【题型】填空题　【知识点】解析几何　【难度】hard
已知点 \( A(-4,0),B(4,0),C(2,2),D(-2,2) \)，直线 \( y=ax+b(a>0) \) 将四边形 \( ABCD \) 分割为面积相等的两部分，则 \( b \) 的取值范围是\underline{\qquad}.
【解答】
\noindent \textbf{【答案】} \( \left(4-\sqrt{10},1\right] \)

\vspace{0.5em}
\noindent \textbf{【分析】}分 \( a\geq \dfrac{1}{2} \) 和 \( 0<a<\dfrac{1}{2} \) 两种情况进行讨论，根据面积关系结合等腰梯形的对称性从而可得 \( a \) 的取值范围.

\vspace{0.5em}
\noindent \textbf{【解析】}显然四边形 \( ABCD \) 为等腰梯形，

\vspace{0.5em}
\noindent 因为 \( a>0 \)，根据等腰梯形的对称性可知：当 \( b>1 \) 或 \( b\leq 0 \) 时不符合题意，所以 \( 0<b\leq 1 \)，
当 \( a=\dfrac{1}{2},b=1 \) 时，设直线 \( EC:y=\dfrac{1}{2}x+1 \) 与 \( y \) 轴的交点 \( F(0,1) \)，
根据等腰梯形的对称性可得符合题意；

\vspace{0.5em}
\noindent 当 \( a>\dfrac{1}{2},b=1 \) 时，设直线 \( y=ax+1 \) 与梯形上、下底分别交于 \( M、N \)，
因为三角形 \( MCF \) 与三角形 \( NEF \) 全等，
所以直线 \( y=ax+1\left(a>\dfrac{1}{2}\right) \) 将四边形 \( ABCD \) 分割为面积相等的两部分；

\vspace{0.5em}
\noindent 当 \( 0<a<\dfrac{1}{2} \) 时，设直线 \( y=b \) 与 \( y \) 轴交于 \( G \) 点，与梯形两腰交于 \( Q,H \)，
直线 \( y=ax+b(a>0) \) 将四边形 \( ABCD \) 分割为面积相等的两部分，则该直线与梯形的两腰交于 \( K,H \)，
可知：直线 \( AD:y=x+4,BC:y=4-x \)，
联立
\[
\begin{cases}
y=x+4 \\
y=ax+b
\end{cases}
\]
，解得
\[
\begin{cases}
x=\dfrac{4-b}{a-1} \\
y=\dfrac{4a-b}{a-1}
\end{cases}
\]
，即 \( K\left(\dfrac{4-b}{a-1},\dfrac{4a-b}{a-1}\right) \)，
同理可得：\( Q(b-4,b),H\left(\dfrac{4-b}{a+1},\dfrac{4a+b}{a+1}\right),P(4-b,b) \)，

\vspace{0.5em}
\noindent 由题意可得：
\[
\dfrac{(8+8-2b)b}{2} - \dfrac{1}{2}(4-b)\left(b-\dfrac{4a-b}{a-1}\right) + \dfrac{1}{2}(4-b)\left(\dfrac{4a+b}{a+1}-b\right) = 6
\]
，
整理得 \( a^2 = \dfrac{2(b^2-8b+6)}{-20} \in \left(0,\dfrac{1}{4}\right) \)，且 \( 0<b\leq 1 \)，解得 \( 4-\sqrt{10}<b\leq 1 \)；

\vspace{0.5em}
\noindent 综上所述：\( b \) 的取值范围是 \( \left(4-\sqrt{10},1\right] \).

\vspace{0.5em}
\noindent 故答案为：\( \left(4-\sqrt{10},1\right] \).

\vspace{0.5em}
\noindent \textbf{【点睛】}关键点睛：利用等腰梯形的对称性，并分类讨论和数形结合处理问题.
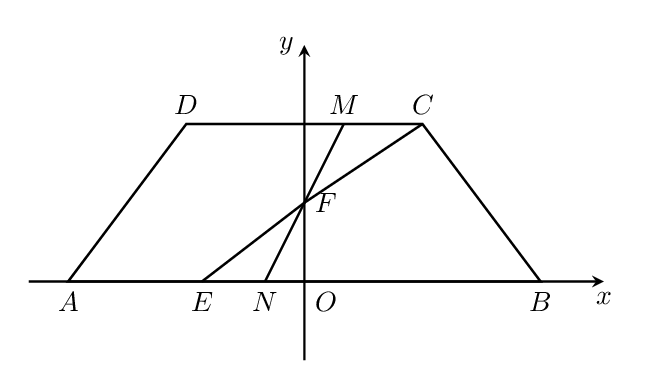
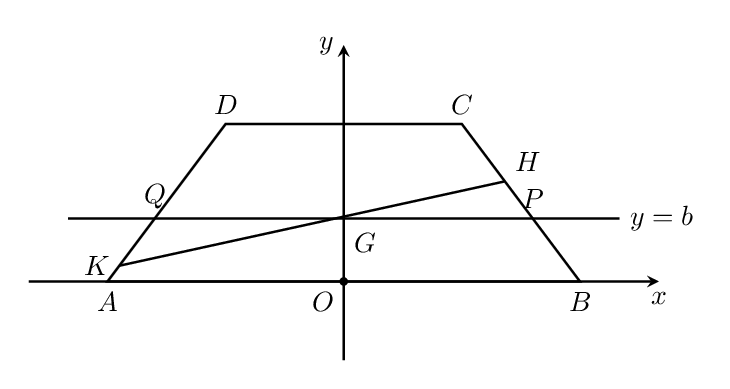